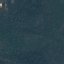
Label: Forest